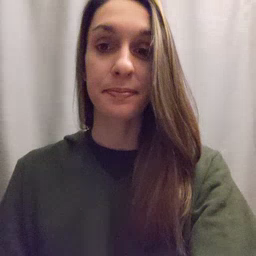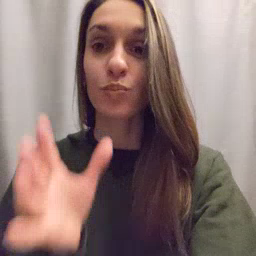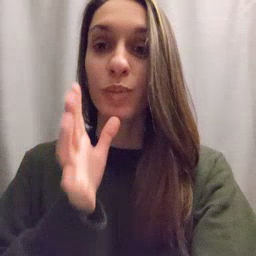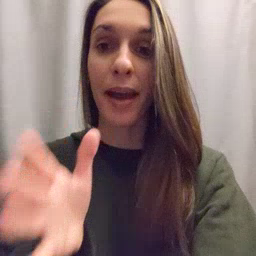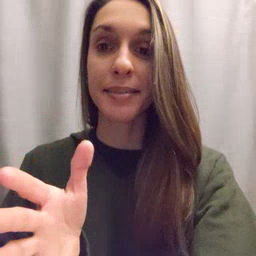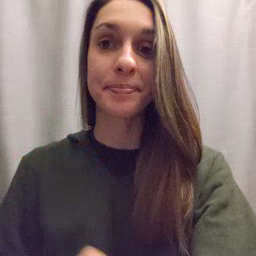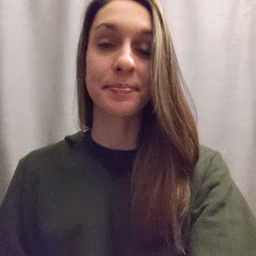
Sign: grandma